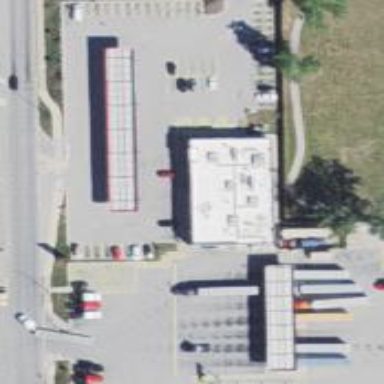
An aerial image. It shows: Convenience shop.